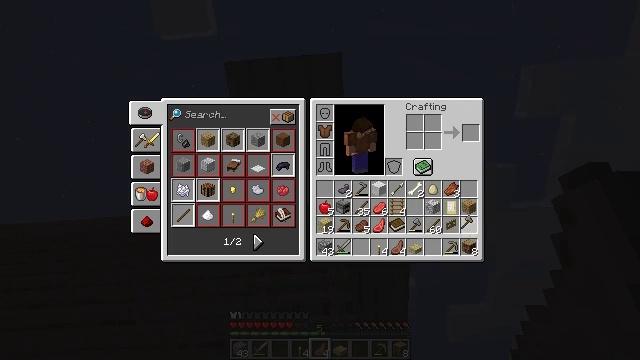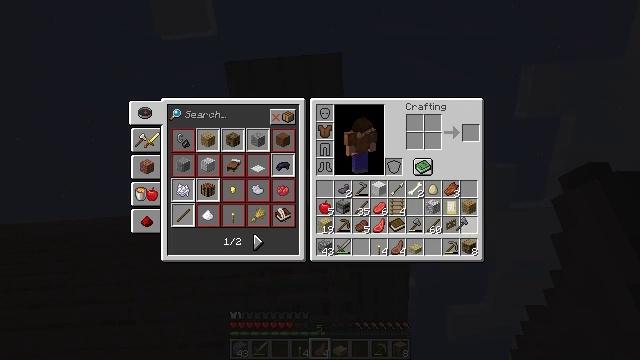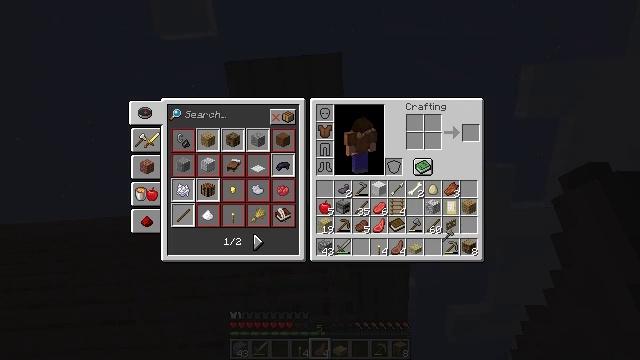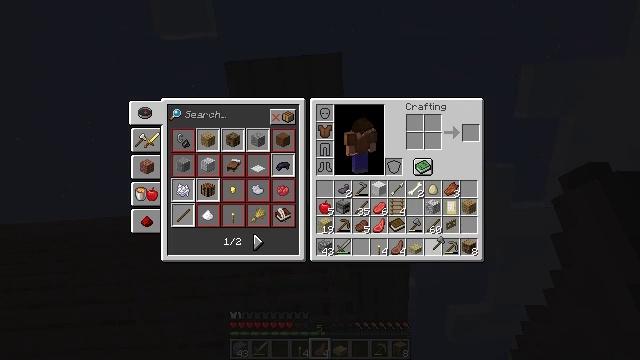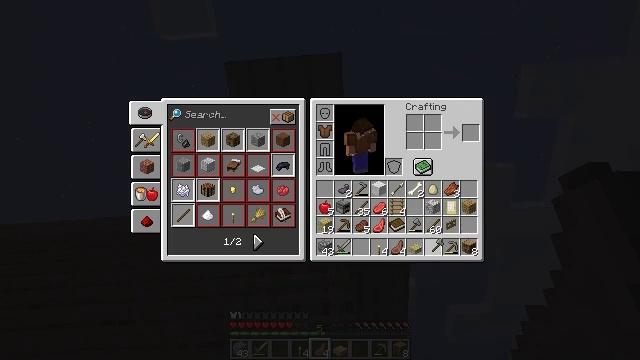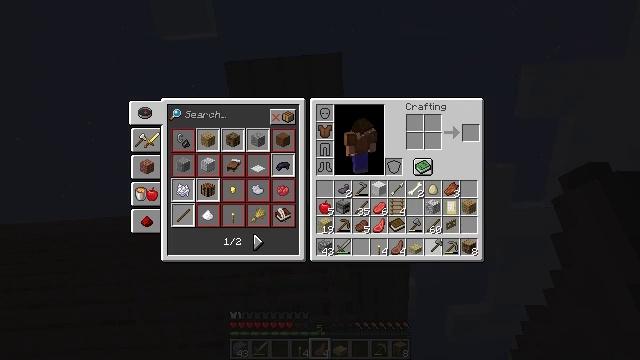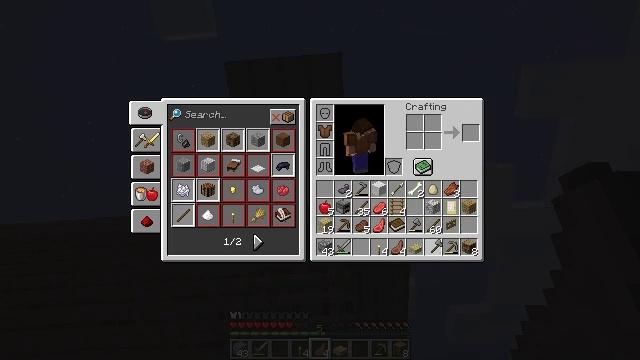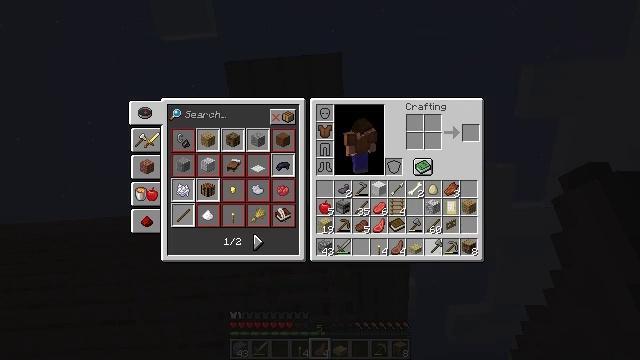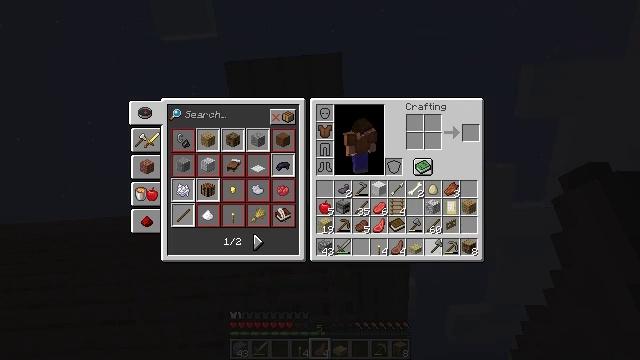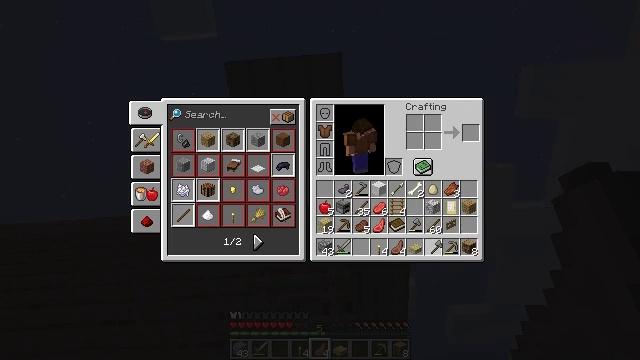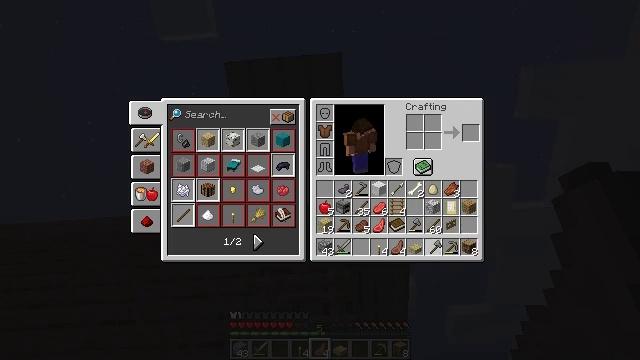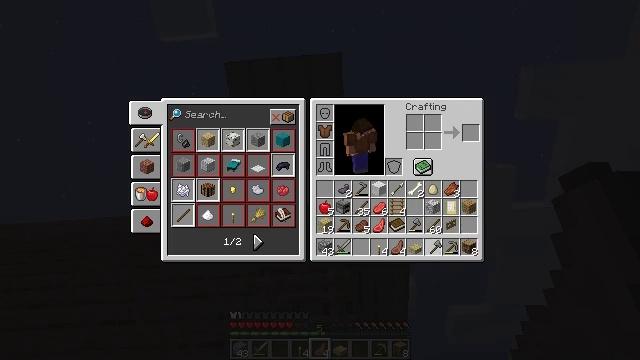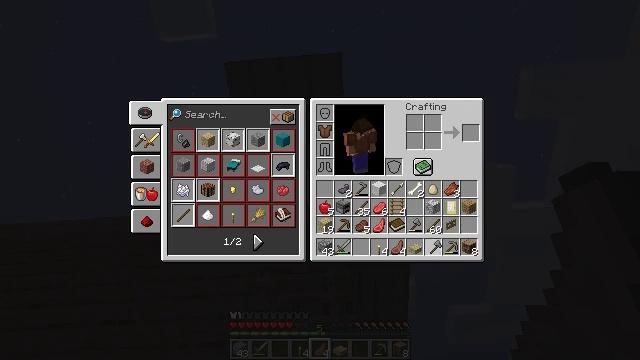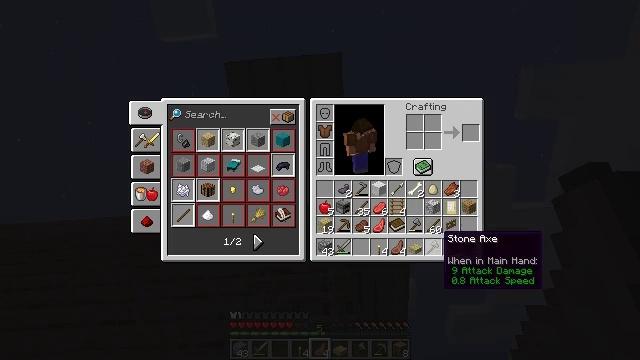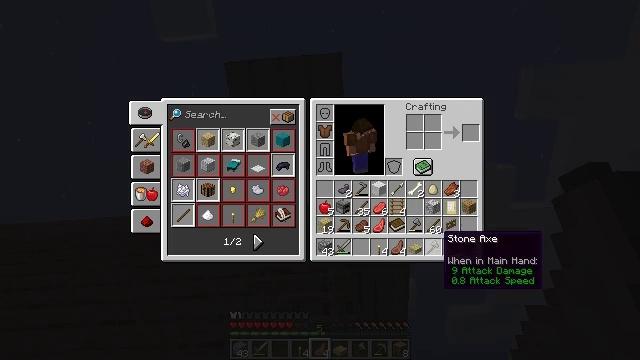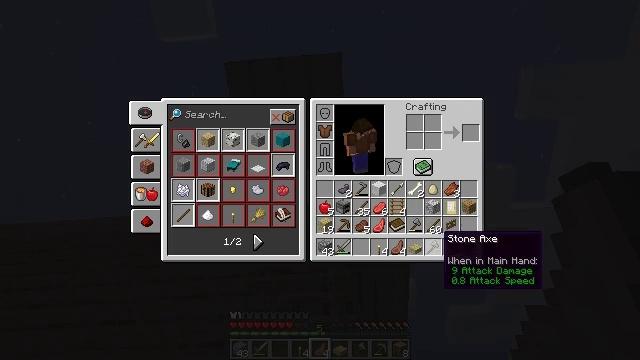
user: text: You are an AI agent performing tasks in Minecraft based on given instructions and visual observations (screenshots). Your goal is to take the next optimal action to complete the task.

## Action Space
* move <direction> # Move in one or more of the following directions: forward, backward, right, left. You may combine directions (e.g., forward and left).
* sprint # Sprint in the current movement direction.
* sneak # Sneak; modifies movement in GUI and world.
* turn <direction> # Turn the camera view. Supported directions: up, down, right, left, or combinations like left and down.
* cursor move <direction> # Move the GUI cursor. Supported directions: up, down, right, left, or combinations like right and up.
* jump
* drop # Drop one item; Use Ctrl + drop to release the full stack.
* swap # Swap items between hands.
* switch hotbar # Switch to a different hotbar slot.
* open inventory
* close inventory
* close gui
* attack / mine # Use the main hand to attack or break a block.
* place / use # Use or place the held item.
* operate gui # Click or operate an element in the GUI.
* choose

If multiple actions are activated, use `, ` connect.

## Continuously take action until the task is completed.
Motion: motion action
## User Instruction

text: Collect the birch slab for reuse.
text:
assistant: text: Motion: no_op
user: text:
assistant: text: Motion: cursor move left and down
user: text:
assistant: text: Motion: cursor move left and down
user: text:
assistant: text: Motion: no_op
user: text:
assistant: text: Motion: no_op
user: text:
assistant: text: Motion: no_op
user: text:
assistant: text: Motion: no_op
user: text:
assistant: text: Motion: no_op
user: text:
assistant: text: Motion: no_op
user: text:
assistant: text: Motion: operate gui
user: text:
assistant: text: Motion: operate gui
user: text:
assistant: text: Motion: operate gui
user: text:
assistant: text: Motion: no_op
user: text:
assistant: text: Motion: no_op
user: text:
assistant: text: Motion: no_op
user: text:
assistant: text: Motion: no_op
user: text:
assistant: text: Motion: no_op
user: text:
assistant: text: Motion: no_op
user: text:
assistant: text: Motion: no_op
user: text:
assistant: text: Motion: no_op
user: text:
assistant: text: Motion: close inventory
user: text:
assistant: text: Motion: close inventory
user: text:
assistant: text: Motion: close inventory
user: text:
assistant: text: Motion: close inventory
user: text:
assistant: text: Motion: no_op
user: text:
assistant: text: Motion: no_op
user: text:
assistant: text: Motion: no_op
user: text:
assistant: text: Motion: no_op
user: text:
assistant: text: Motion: no_op
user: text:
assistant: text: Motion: no_op